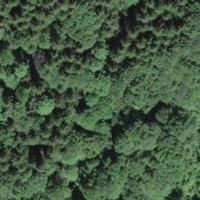
EUNIS habitat code: 44
Species observed at this site:
Daphne laureola